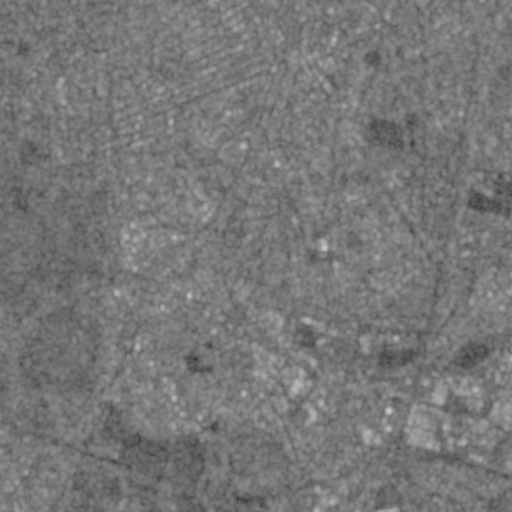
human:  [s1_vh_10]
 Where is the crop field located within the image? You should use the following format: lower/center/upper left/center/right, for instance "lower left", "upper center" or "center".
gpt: The crop field is located in the lower left of the image.
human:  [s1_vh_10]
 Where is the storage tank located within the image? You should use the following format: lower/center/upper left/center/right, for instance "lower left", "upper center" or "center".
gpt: The storage tank is located in the lower right of the image.
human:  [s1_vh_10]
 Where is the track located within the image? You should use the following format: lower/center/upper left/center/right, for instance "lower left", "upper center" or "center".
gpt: The track is located in the center right of the image.
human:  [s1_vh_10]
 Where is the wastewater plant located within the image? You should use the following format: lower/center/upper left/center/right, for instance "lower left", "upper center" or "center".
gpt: The wastewater plant is located in the lower right of the image.
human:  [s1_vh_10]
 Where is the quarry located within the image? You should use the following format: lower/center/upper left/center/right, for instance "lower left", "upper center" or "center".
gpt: There is no quarry in the image.

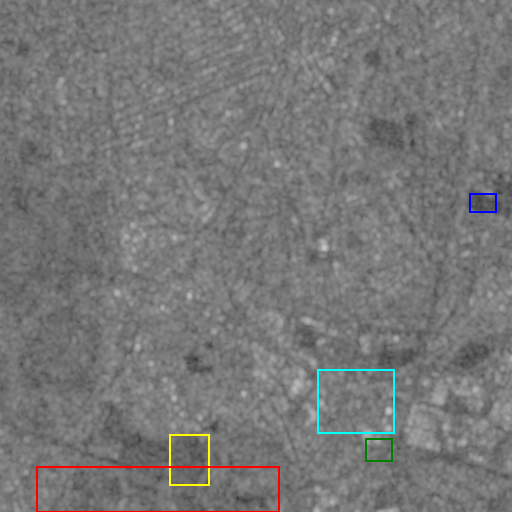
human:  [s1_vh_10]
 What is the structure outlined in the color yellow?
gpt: The structure outlined in yellow is a crop field.
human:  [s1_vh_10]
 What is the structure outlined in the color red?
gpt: The structure outlined in red is a park.
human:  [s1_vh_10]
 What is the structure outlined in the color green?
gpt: The structure outlined in green is a parking lot.
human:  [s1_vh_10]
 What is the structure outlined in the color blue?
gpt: The structure outlined in blue is a track.
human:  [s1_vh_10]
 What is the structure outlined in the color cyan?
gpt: The structure outlined in cyan is a wastewater plant.
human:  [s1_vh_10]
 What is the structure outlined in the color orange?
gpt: There is no orange outline.